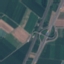
Land use / land cover class: Highway